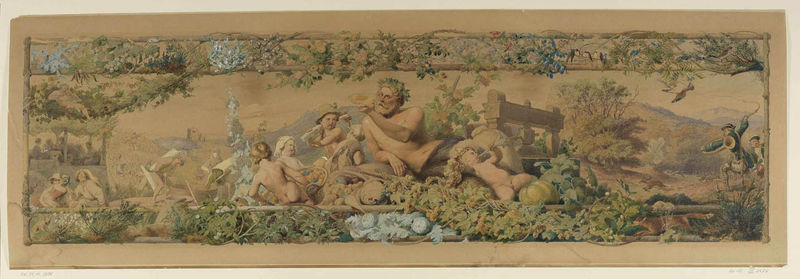
Titel: Jahreszeitenzyklus: Der Herbst
Künstler: Adolf Schrödter
Standort: Karlsruhe
Institution: Staatliche Kunsthalle Karlsruhe
Schlagwörter: blue, crown, hat, king, men, ornate, people, soldiers, white, women, bench, figures, girls, gray, green, painting, wall, woman, decorative, flowers, picture, print, tapestry, brown, wine, wood, angel, angels, apple, food, fruit, gods, greek, heaven, man, mythology, naked, nude, nudity, skin, sky, building, field, hill, hills, landscape, mountain, nature, water, trees, child, scroll, uniform, grass, garden, plants, drawing, paper, decoration, ornament, color, ruins, animals, bird, beard, birds, nymphs, glass, british, children, scene, fence, small, town, cherub, cherubs, love, puti, putti, putto, roses, valley, feast, mann, leaves, music, mythological, wreath, family, cart, rectangle, buildings, pastel, religion, floral, cattle, god, mythical, venus, cup, bathing, beautiful, outdoors, horn, lying, resting, baby, fresco, grapes, eat, wide, kids, playing, relief, structure, tan, arcadia, whip, drink, fox, lay, bucolic, drinking, poster, border, frieze, mural, trumpet, angle, penis, reclining, playful, vine, vines, workers, rectangular, babies, ass, banner, farming, feeding, foliage, lounging, hunter, bacchus, bachus, revelry, harvest, rafael, scenery, vegetables, hunting, sex, trompete, panel, pagan, goose, melon, pumpkin, vignet, baccus, feitval, dionysus, kingdom, praint, laying, squash, paradise, ariadne, solders, berubs, jovial, fertility, weed, cherubim, festive, deities, song, maenads, chrub, bacchanale, merry, bounty, clowers, christainity, gos, recling, charub, libation, sngel, tapistry, phases, dionysius, drunkj, michelagelo